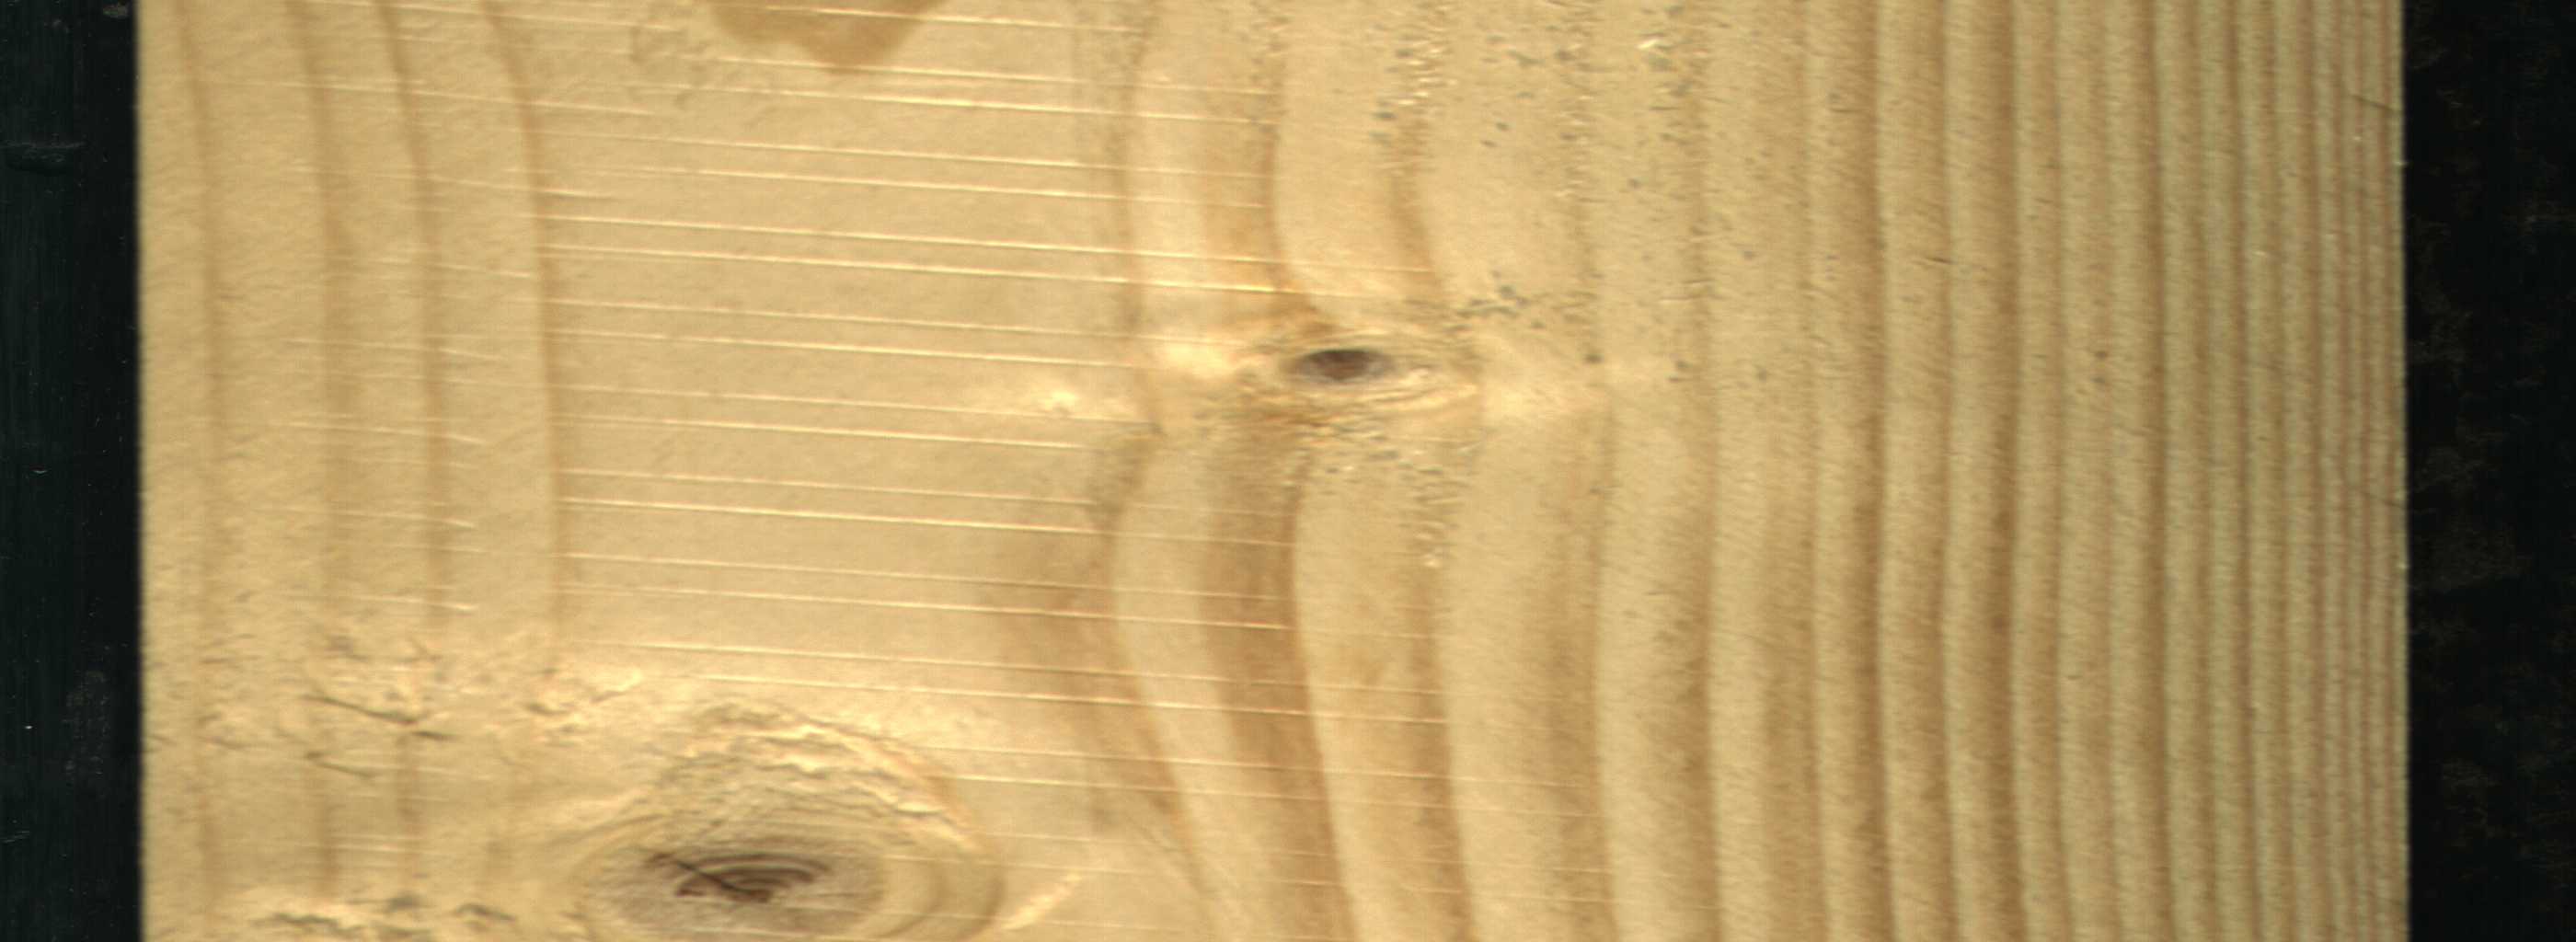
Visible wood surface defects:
knot_with_crack
Live_Knot